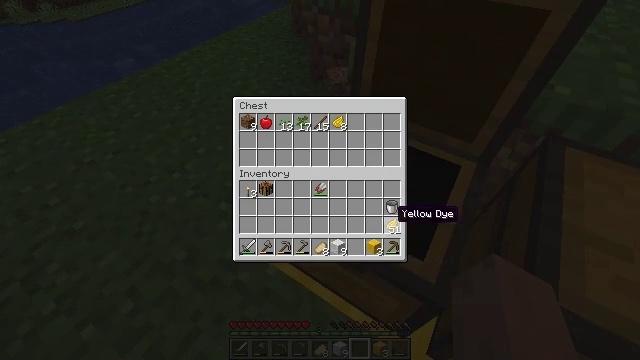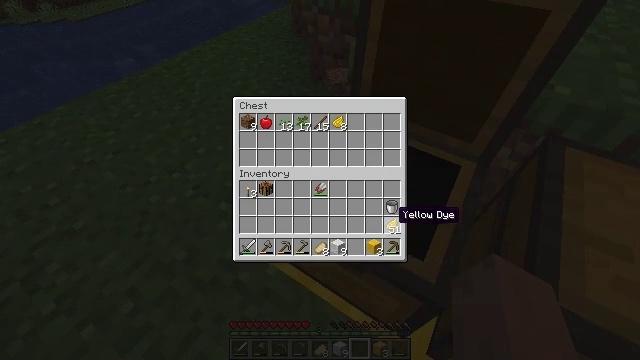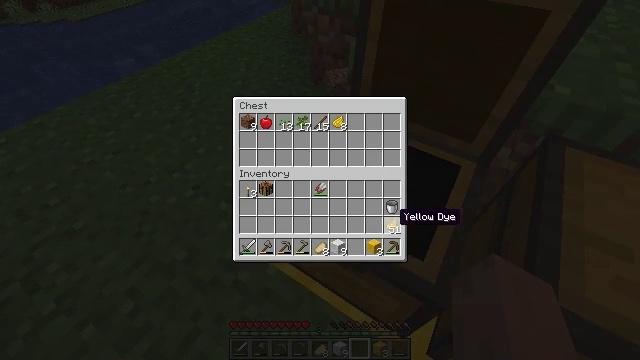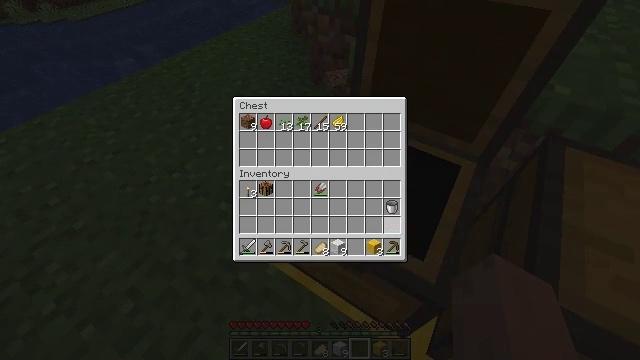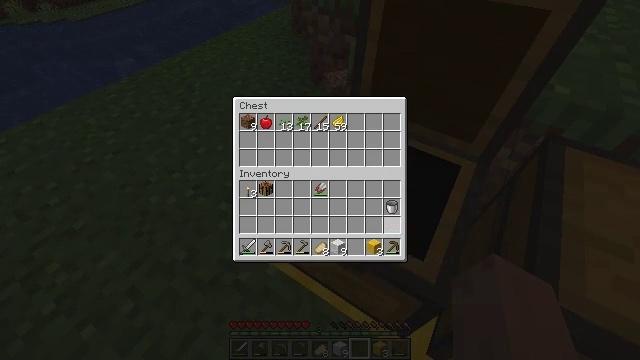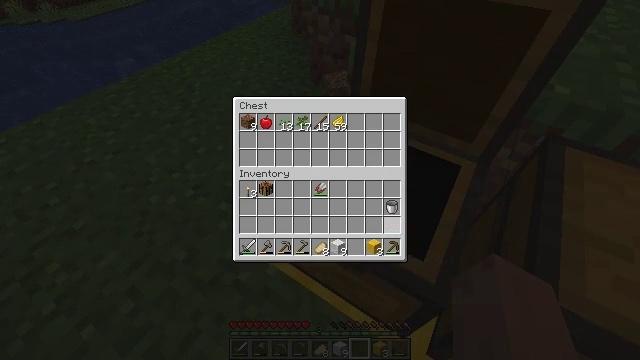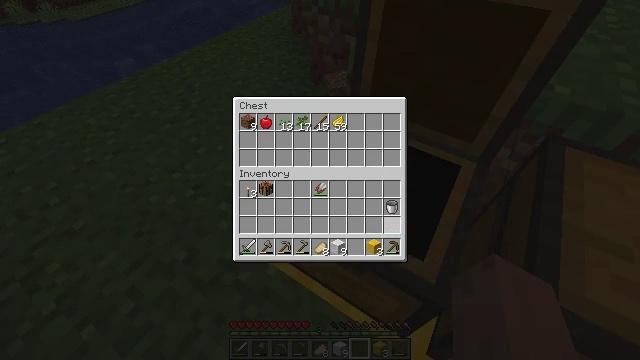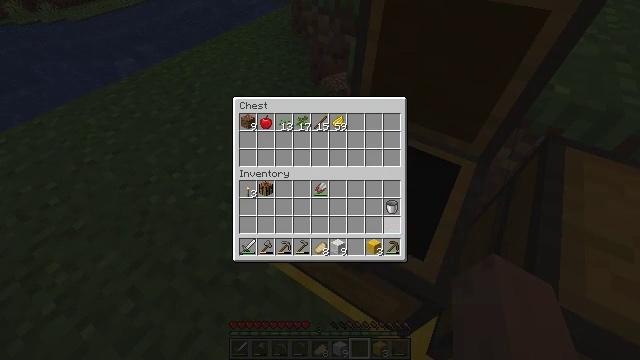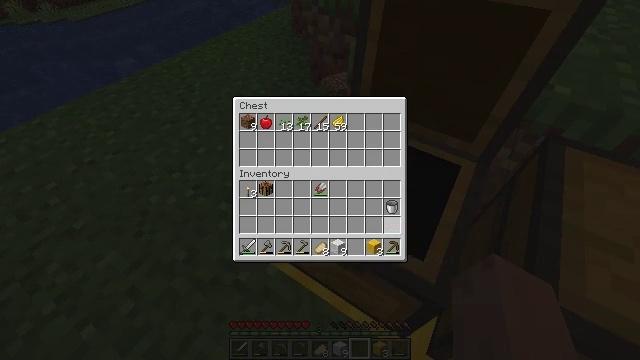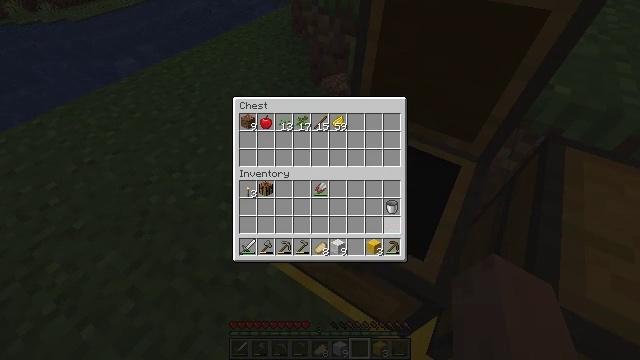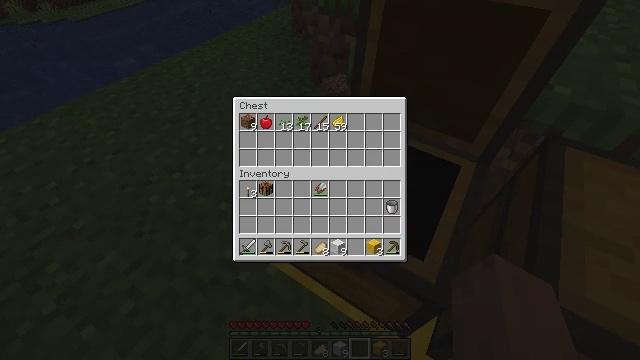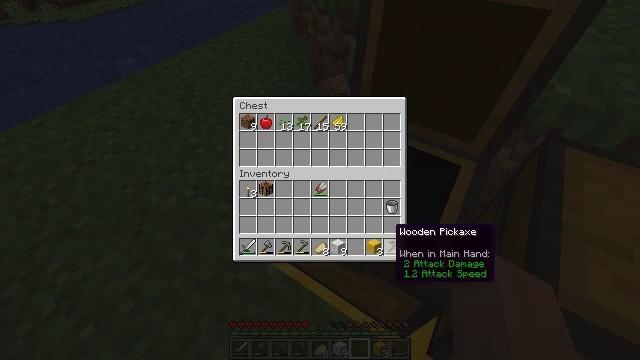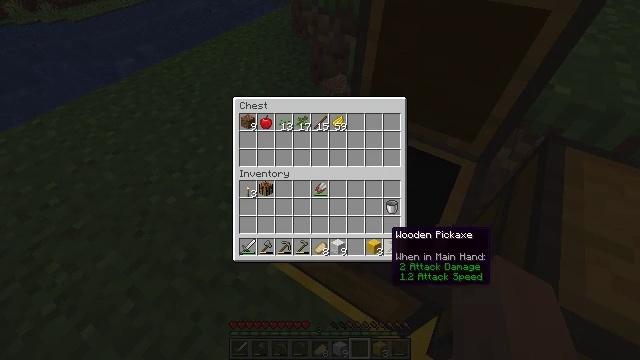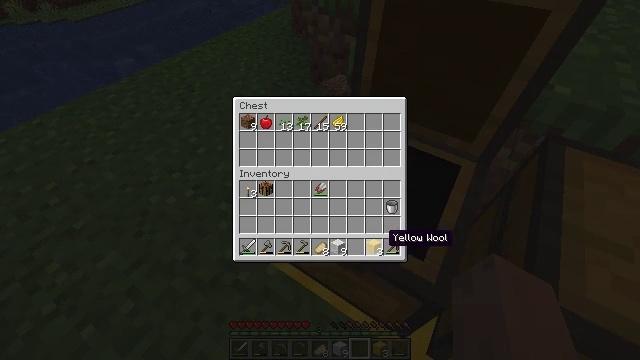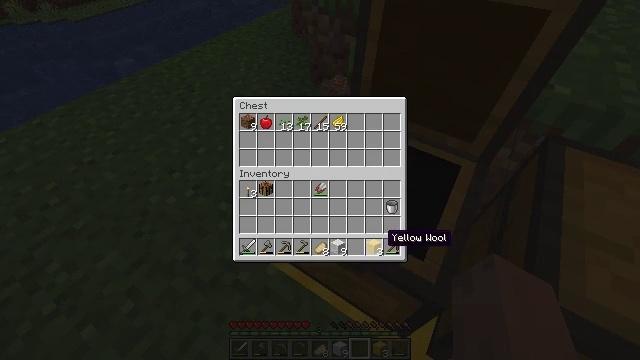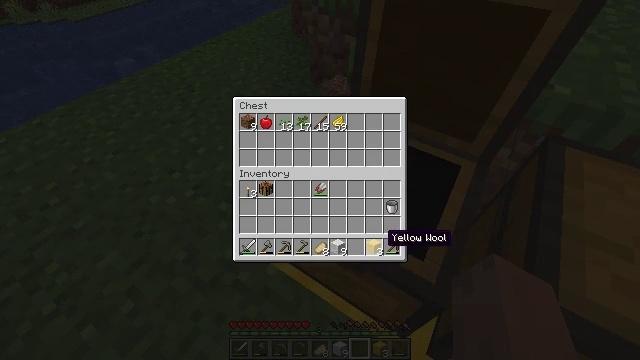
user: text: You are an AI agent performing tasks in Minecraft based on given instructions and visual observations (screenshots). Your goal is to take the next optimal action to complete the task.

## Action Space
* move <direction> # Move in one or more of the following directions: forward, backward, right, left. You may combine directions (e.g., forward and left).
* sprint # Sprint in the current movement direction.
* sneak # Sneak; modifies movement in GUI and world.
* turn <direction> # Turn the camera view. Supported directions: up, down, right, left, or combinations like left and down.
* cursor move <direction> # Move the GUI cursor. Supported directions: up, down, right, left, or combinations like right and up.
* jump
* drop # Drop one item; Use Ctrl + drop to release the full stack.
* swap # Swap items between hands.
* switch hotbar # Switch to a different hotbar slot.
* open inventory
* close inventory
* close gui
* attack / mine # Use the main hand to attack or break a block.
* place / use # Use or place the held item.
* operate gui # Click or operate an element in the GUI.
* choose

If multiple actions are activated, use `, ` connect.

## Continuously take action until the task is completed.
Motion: motion action
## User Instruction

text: Open the crafting table and craft yellow wool with yellow dye and white wool.
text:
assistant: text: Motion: sneak
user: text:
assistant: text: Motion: sneak
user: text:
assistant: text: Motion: sneak, operate gui
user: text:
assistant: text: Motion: sneak, operate gui
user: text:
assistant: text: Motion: sneak
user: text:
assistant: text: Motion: sneak
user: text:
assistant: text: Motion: sneak
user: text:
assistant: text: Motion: sneak
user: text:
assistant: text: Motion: no_op
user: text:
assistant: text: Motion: no_op
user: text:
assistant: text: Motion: no_op
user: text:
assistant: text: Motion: no_op
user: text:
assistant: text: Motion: no_op
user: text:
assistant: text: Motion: no_op
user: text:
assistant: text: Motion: no_op
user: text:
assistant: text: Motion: no_op
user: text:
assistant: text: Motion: no_op
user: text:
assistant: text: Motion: no_op
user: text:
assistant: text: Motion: no_op
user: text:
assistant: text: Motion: no_op
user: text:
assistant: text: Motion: no_op
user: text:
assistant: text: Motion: no_op
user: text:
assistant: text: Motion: no_op
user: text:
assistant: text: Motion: operate gui
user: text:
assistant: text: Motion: operate gui
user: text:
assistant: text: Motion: operate gui
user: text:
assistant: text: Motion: no_op
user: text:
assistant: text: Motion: no_op
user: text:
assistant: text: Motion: no_op
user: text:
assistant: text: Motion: cursor move up